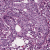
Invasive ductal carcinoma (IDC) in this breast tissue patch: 1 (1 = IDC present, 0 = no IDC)